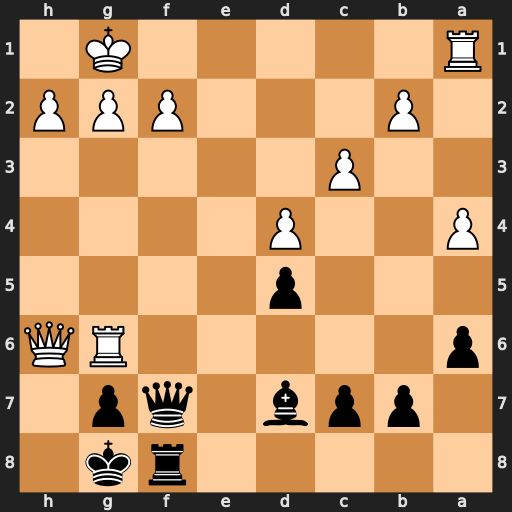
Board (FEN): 5rk1/1ppb1qp1/p5RQ/3p4/P2P4/2P5/1P3PPP/R5K1
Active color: b
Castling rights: -
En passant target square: -
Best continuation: Qxf2+ Kh1 Qf1+ Rxf1 Rxf1#